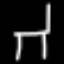
Label: chair